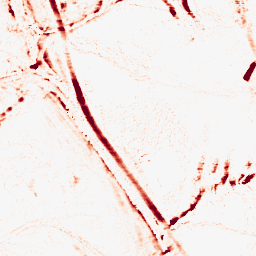
Category: morphological
Decomposition family: morphological_ellipse
Decomposition parameters: operation: opening
width: 5
height: 10
Upsampling method: bilinear
Upsampling parameters: scale: 2
Upsampling scale: 2